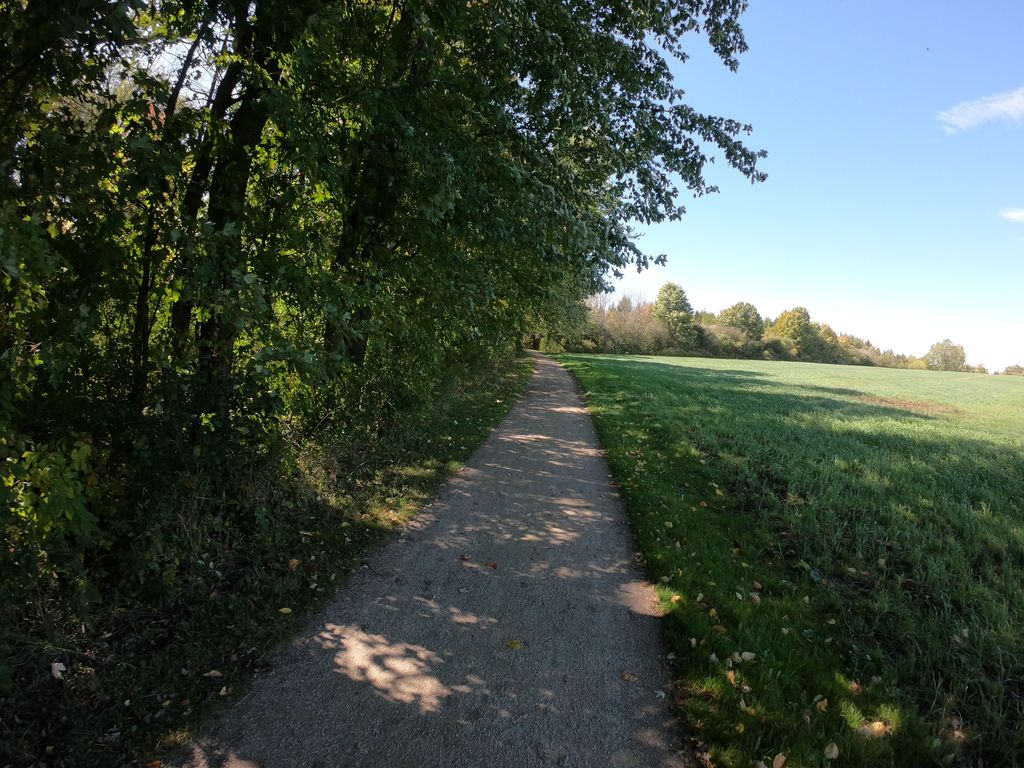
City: kitchener-waterloo